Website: walmart
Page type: payment
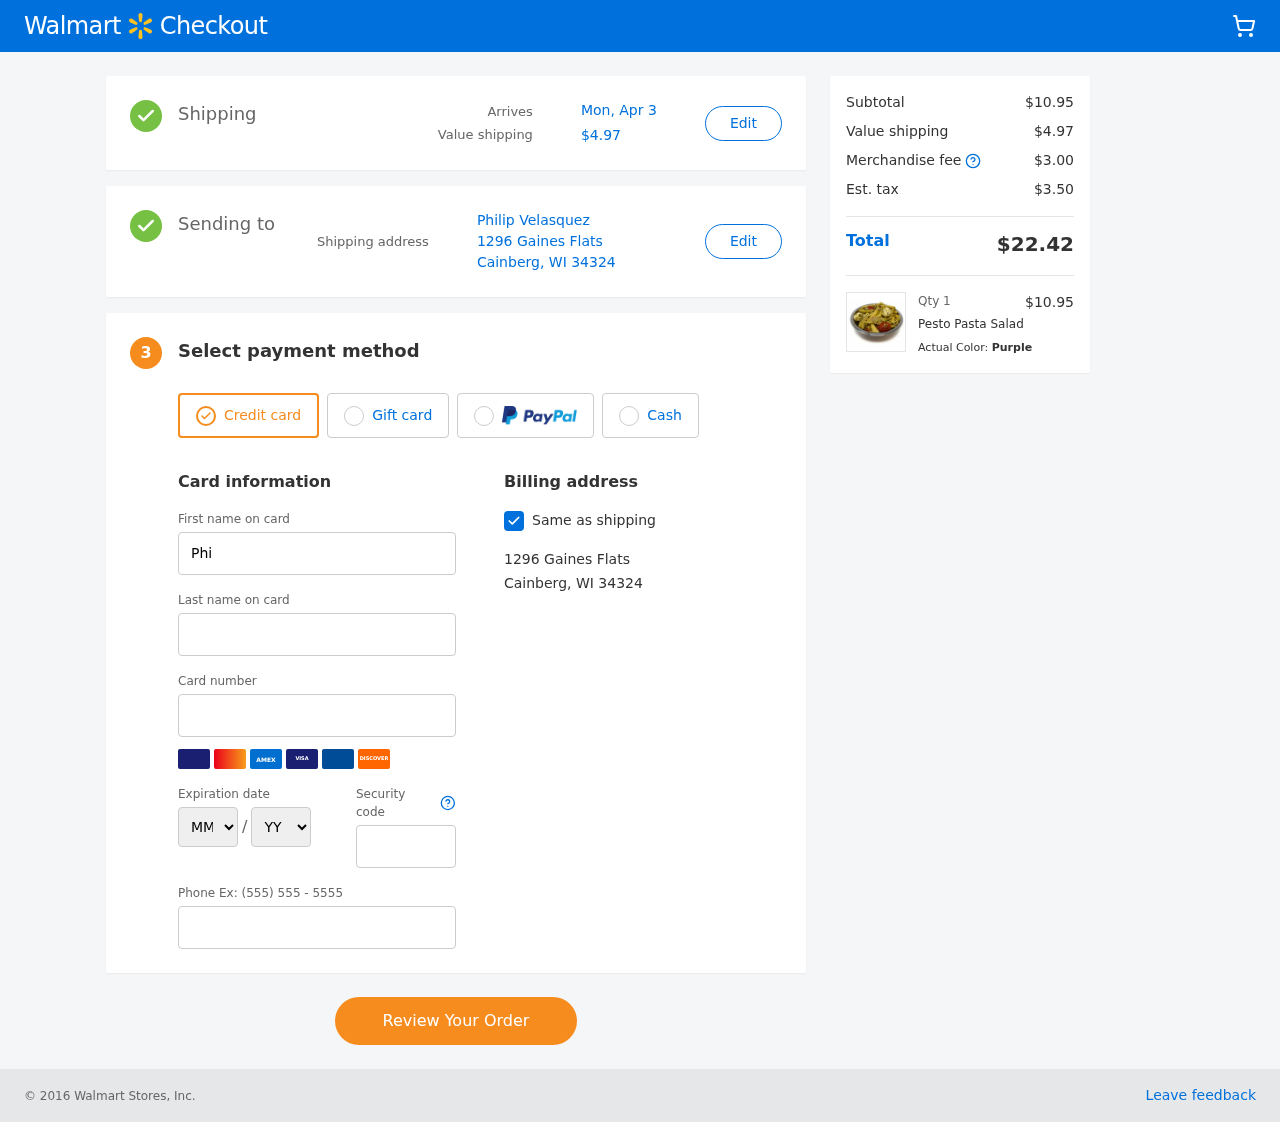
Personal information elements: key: PII_CARD_EXPIRY_MONTH
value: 06
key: PII_CARD_EXPIRY_YEAR
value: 27
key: PII_CITY_STATE_ZIP
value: Cainberg, WI 34324
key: PII_FULLNAME
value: Philip Velasquez
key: PII_STREET
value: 1296 Gaines Flats
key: PII_FIRSTNAME
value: Philip
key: PII_LASTNAME
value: Velasquez
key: PII_CARD_NUMBER
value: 3733 5861 2109 521
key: PII_CARD_CVV
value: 3105
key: PII_PHONE
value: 4415557193
Product elements: key: PRODUCT1_NAME
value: Pesto Pasta Salad
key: PRODUCT1_PRICE
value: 10.95
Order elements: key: ORDER_DELIVERY_DATE
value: Mon, Apr 3
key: ORDER_SHIPPING_COST
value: $4.97
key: ORDER_SUBTOTAL
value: $10.95
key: ORDER_MERCHANDISE_FEE
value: $3.00
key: ORDER_TAX
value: $3.50
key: ORDER_TOTAL
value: $22.42
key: ORDER_NUM_ITEMS
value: Qty 1